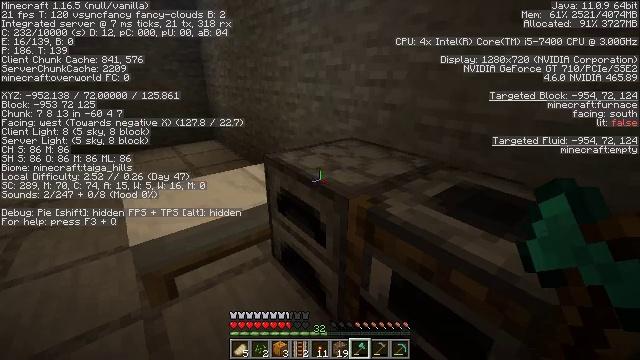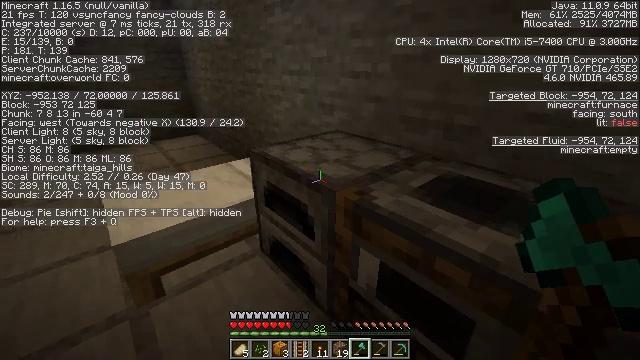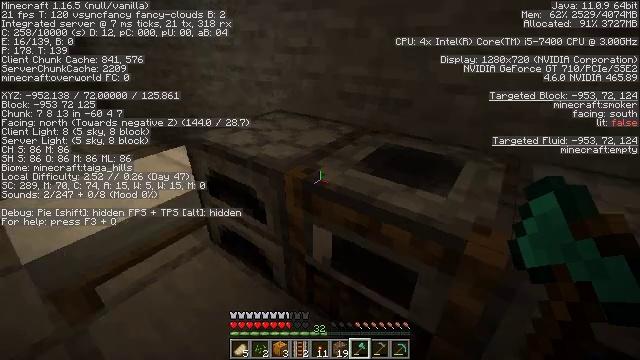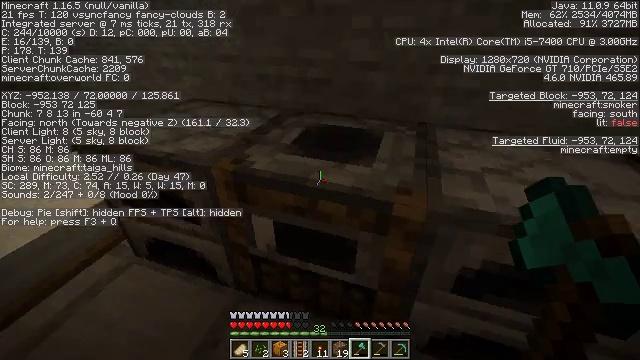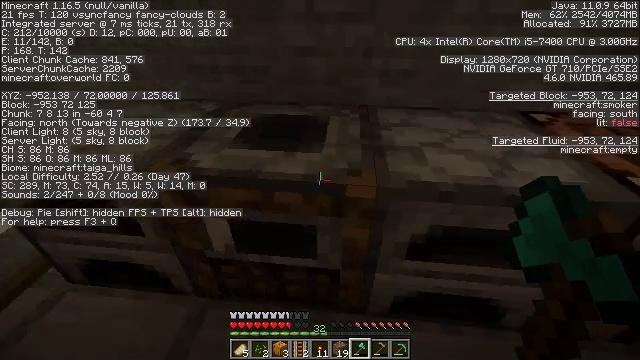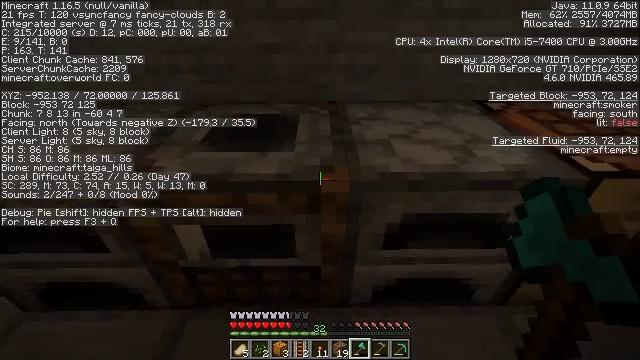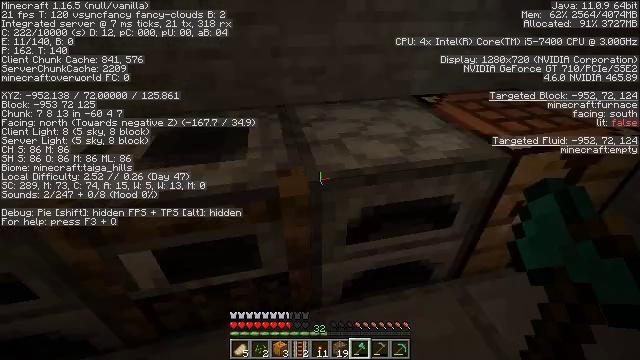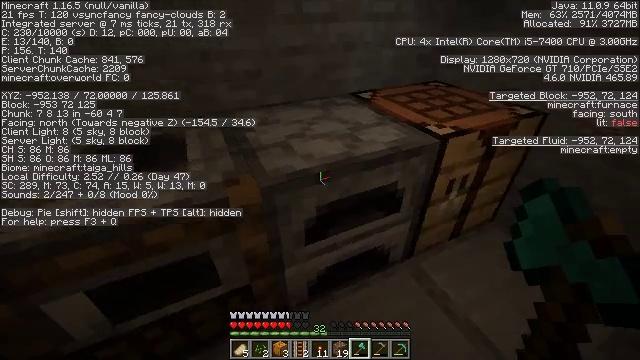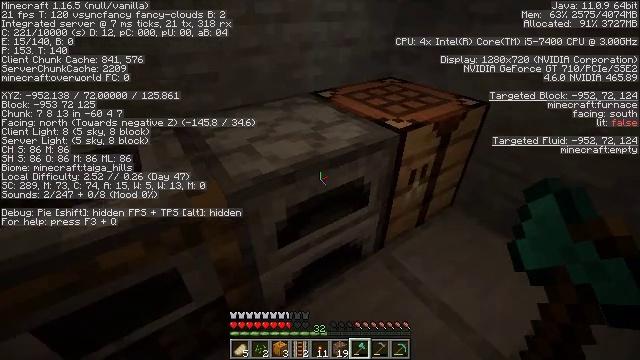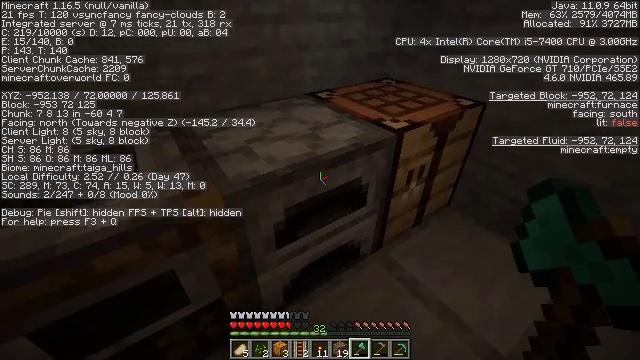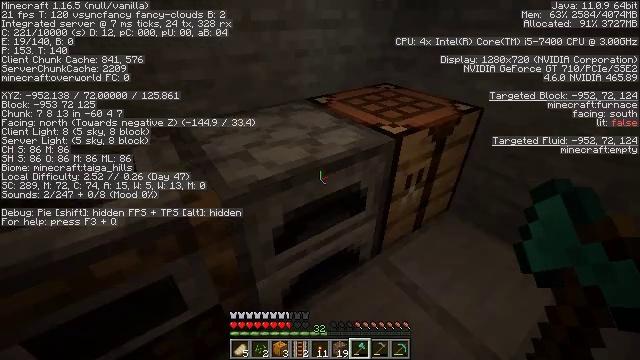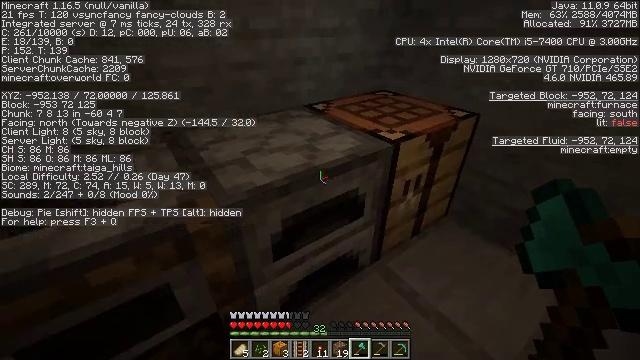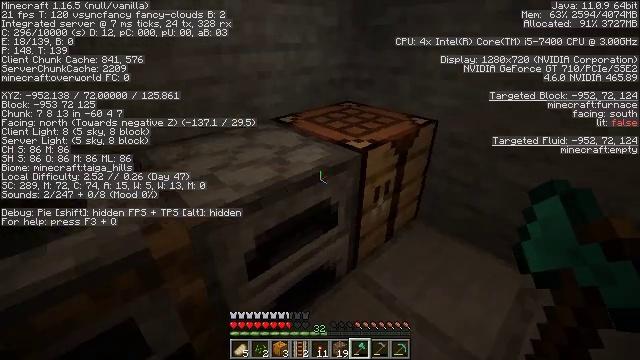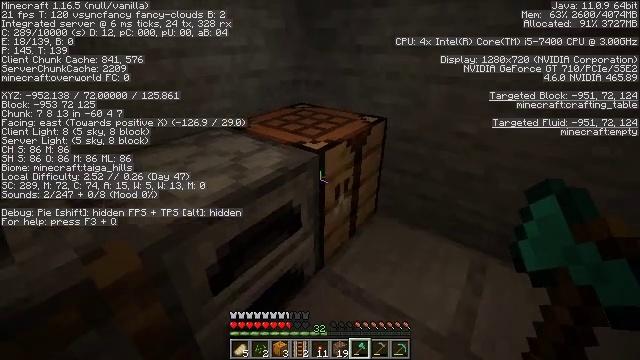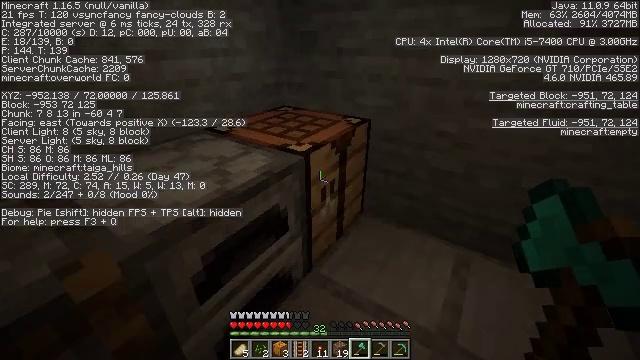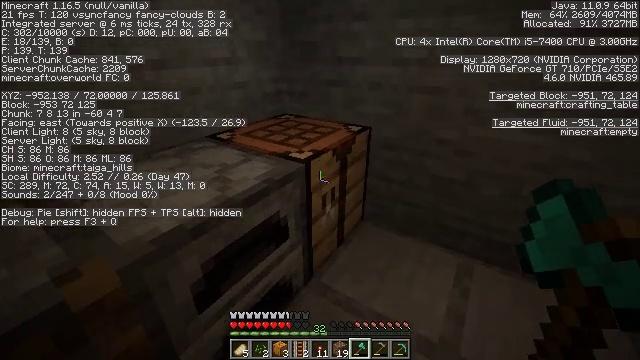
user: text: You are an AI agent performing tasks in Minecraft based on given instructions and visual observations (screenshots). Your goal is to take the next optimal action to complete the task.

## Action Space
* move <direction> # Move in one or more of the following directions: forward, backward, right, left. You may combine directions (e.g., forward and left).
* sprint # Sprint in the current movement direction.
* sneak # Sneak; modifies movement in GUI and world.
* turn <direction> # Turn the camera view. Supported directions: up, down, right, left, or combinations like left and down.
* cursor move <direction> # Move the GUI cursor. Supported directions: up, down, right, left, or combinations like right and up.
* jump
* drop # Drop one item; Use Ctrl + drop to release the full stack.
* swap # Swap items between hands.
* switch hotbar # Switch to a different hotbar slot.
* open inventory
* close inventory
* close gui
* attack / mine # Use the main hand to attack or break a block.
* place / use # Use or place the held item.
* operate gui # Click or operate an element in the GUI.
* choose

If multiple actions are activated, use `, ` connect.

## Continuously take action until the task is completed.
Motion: motion action
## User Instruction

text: Open the crafting table and craft a minecart with iron ingots.
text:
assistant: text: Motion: turn right and down
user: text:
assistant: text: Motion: turn right and down
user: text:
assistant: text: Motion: turn right and down
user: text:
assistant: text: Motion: turn right and down
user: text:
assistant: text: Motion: turn right
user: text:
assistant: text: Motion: turn right
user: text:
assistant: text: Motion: turn right
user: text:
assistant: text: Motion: turn right
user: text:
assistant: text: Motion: no_op
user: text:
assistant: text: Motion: turn up
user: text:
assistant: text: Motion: turn up
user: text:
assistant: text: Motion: turn right and up
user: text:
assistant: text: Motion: turn right
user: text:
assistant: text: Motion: turn right
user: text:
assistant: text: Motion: turn up
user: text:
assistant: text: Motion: turn up
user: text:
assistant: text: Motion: turn up
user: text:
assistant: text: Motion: turn up
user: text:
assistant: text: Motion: no_op
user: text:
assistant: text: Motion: use / place
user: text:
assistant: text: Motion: use / place
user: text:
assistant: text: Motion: use / place
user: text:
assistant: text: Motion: use / place
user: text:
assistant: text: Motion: no_op
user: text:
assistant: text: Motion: no_op
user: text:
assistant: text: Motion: no_op
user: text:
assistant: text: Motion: no_op
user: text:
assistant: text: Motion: no_op
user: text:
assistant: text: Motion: no_op
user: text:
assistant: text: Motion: no_op